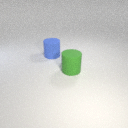
large green rubber cylinder in front of large blue rubber cylinder